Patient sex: F
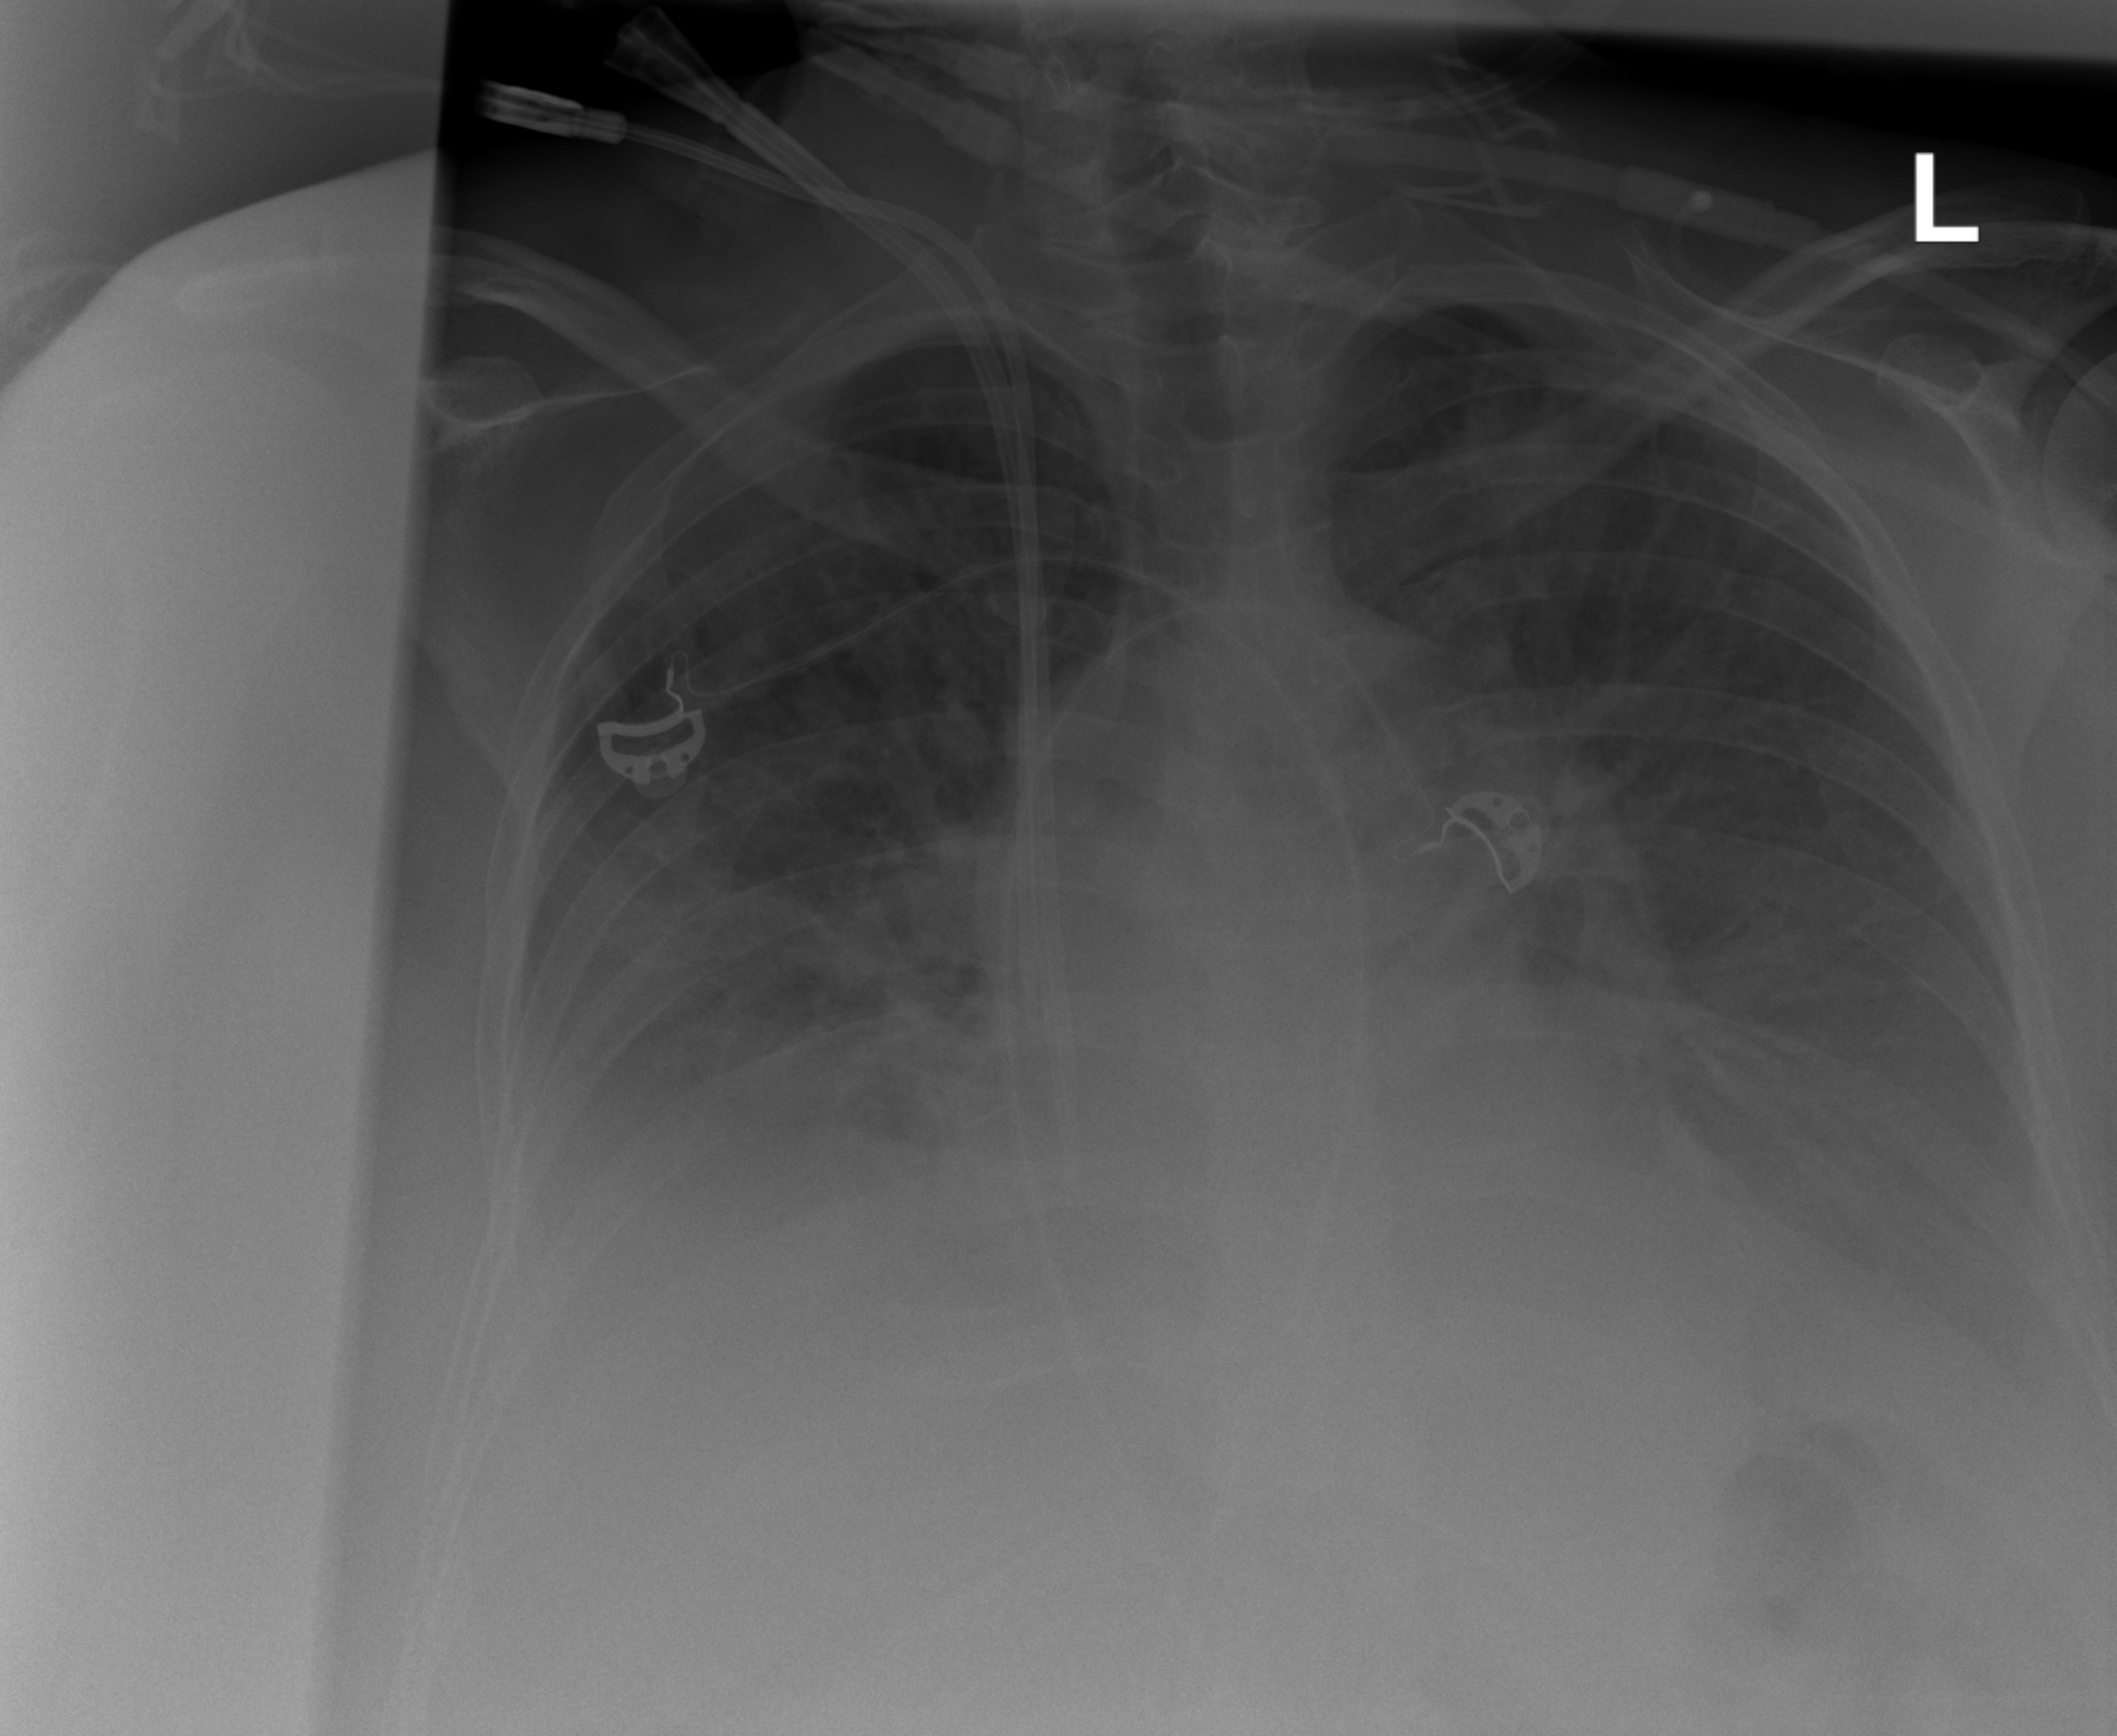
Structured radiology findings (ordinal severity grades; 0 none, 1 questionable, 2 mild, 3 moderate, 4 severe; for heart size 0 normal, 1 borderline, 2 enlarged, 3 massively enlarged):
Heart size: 0
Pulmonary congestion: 3
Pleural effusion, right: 3
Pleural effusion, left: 3
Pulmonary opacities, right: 2
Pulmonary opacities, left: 2
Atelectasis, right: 2
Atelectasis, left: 2